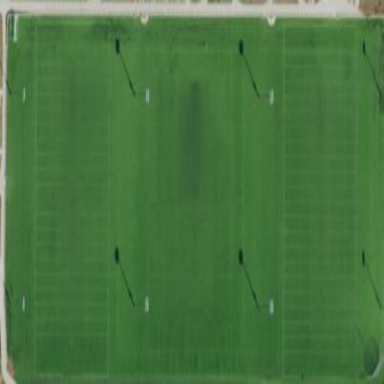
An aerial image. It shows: Football/soccer pitch with artificial turf. The pitch is surrounded by grass landuse.